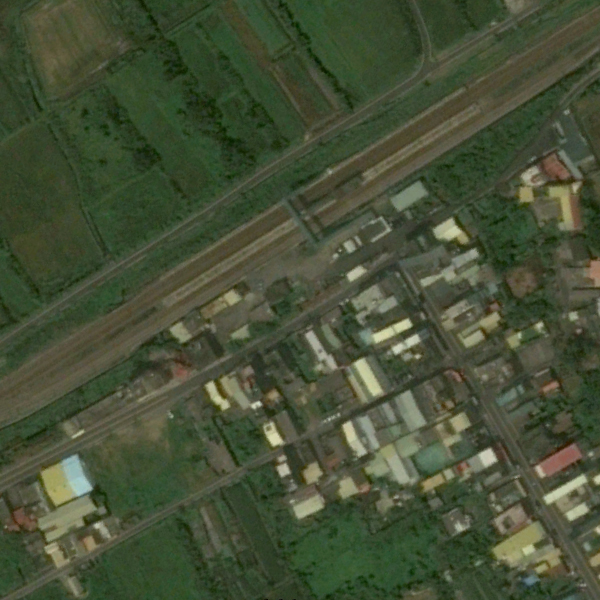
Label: RailwayStation